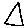
Label: triangle